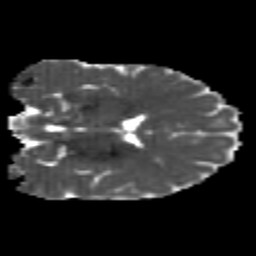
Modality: MD
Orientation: coronal
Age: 26
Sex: female
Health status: healthy
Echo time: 0.074 s